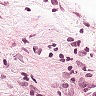
Metastatic tissue present: no